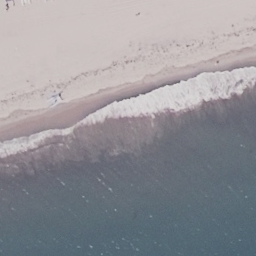
Label: beach